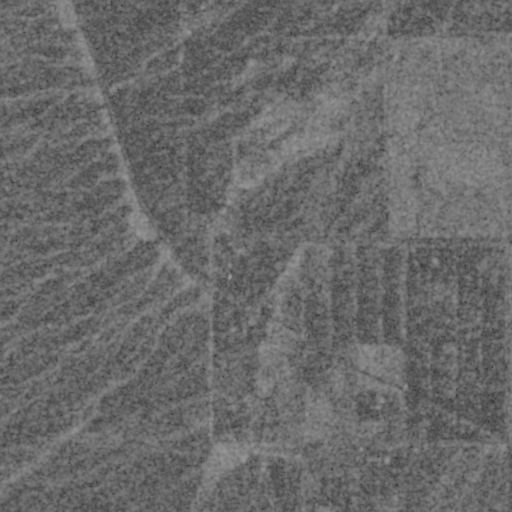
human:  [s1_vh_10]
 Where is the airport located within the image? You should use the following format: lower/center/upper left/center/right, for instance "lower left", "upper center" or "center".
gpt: The airport is located in the upper right of the image.
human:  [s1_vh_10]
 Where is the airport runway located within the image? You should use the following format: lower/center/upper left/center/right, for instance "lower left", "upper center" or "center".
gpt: The airport runway is located in the lower center of the image.
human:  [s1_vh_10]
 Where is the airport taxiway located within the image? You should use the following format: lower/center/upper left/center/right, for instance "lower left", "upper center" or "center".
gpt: The airport taxiway is located in the upper center of the image.
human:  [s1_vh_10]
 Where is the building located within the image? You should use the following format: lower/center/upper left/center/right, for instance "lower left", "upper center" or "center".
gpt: The building is located in the lower center of the image.
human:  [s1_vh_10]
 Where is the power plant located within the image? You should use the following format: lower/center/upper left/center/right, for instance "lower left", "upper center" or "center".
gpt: There is no power plant in the image.

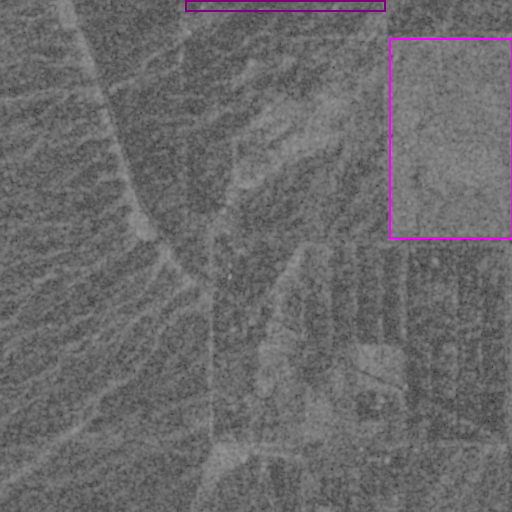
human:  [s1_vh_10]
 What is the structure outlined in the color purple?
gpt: The structure outlined in purple is an airport.
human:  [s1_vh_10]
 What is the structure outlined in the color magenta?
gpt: The structure outlined in magenta is a crop field.
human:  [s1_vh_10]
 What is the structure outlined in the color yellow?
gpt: There is no yellow outline.